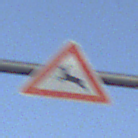
Verkehrszeichen: WildwechselRechts
Umgebung: Outdoor, RoadRail
Tageszeit: SunriseSunset
Wetter: PartlyCloudy
Licht: Natural
Jahreszeit: NotSpecified
Kontrast: LowContrast